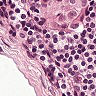
Metastatic tissue present: yes